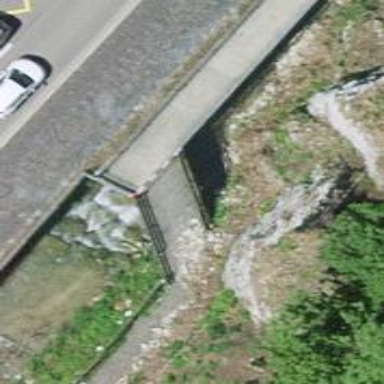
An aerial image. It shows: Bridge for cycleway.